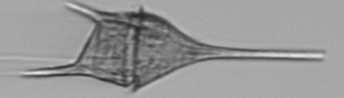
Label: Tripos_lineatus